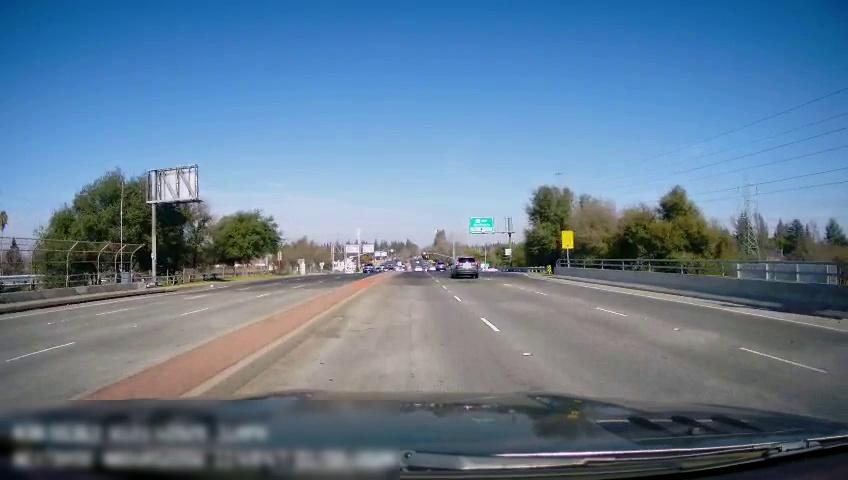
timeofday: Day
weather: Sunny
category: Drivable Space
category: Drivable Space
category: Vehicles | Truck
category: Vehicles | SUV
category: Vehicles | SUV
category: Lanes | Current Lane
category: Lanes | Alternate Lane
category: Lanes | Opposite Lane
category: Lanes | Opposite Lane
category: Lanes | Alternate Lane
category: Traffic | Signs
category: Traffic | Signs